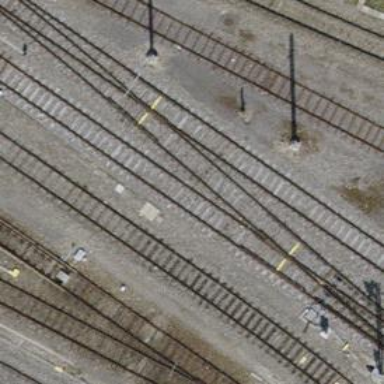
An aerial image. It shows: Railway yard with one track in service.